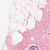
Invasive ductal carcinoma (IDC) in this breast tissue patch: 0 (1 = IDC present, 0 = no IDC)